Aerial crown-view tile of a tropical tree (Barro Colorado Island, Panama), acquired 20250317:
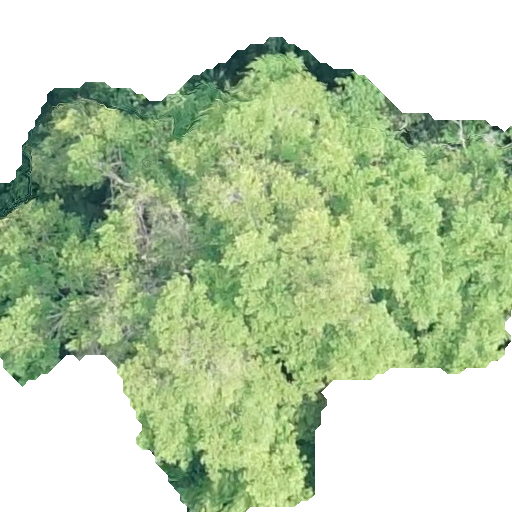
Species: Terminalia amazonia
GBIF accepted scientific name: Terminalia amazonica
Crown area: 259.766 m²